Field crop: maize
Growth stage: 1
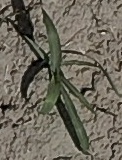
Species: sorghum